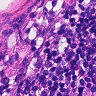
Metastatic tissue present: no